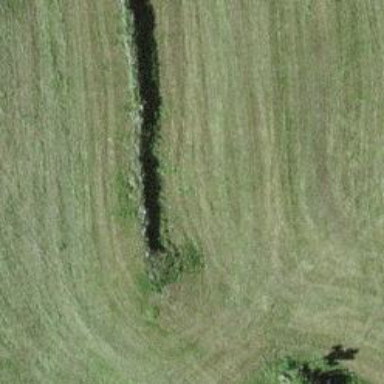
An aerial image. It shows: Dry stone wall barrier.